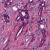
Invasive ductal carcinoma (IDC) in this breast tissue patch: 1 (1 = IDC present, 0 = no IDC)